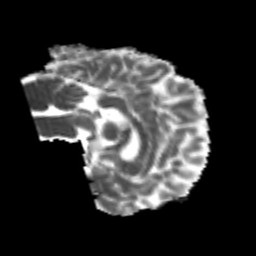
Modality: MD
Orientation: sagittal
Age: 24
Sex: male
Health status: healthy
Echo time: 0.074 s